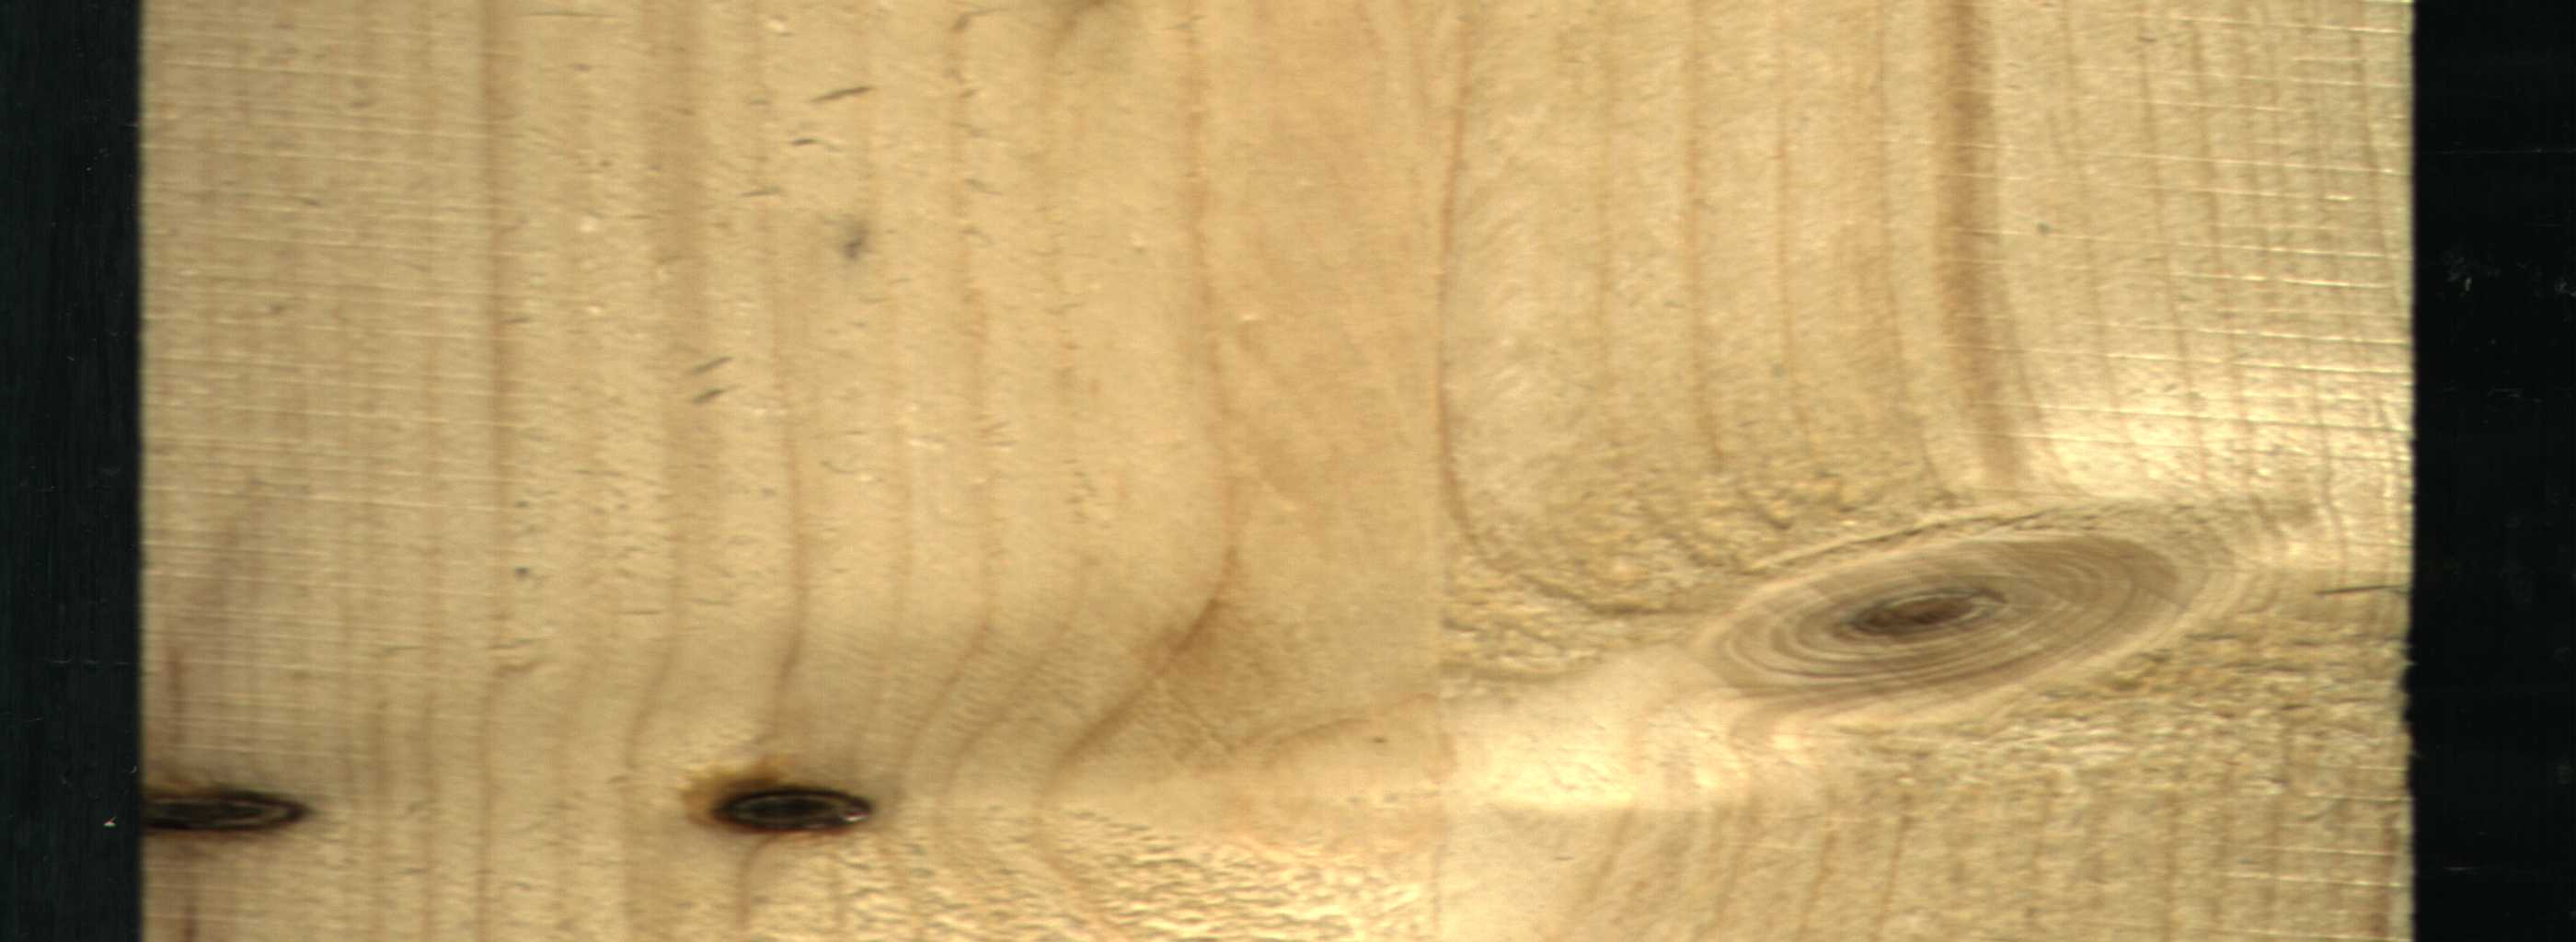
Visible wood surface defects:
Dead_Knot
Dead_Knot
Live_Knot